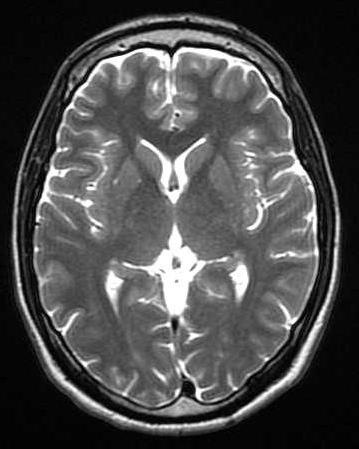
Label: notumor